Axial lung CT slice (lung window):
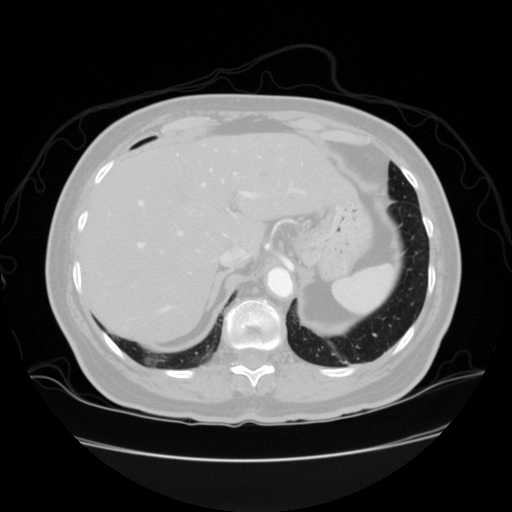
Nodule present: no